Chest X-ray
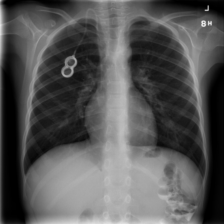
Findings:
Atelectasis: negative
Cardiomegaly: negative
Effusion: negative
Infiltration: negative
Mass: negative
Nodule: negative
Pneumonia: negative
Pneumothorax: negative
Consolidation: negative
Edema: negative
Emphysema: negative
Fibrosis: negative
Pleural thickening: negative
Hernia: negative